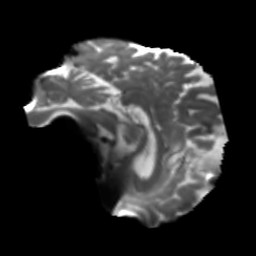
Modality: T2w
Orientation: sagittal
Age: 71
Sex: female
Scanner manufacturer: siemens
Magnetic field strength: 3 T
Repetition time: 5.25 s
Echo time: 0.08 s